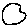
Label: circle